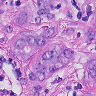
Metastatic tissue present: yes